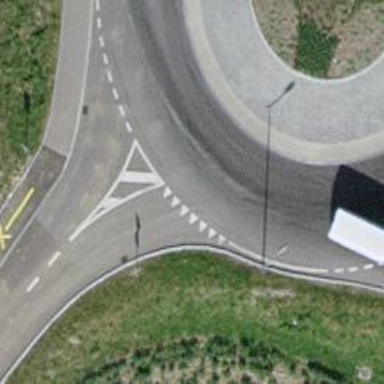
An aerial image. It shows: Secondary road with asphalt surface leading to roundabout.